Field crop: maize
Growth stage: 2
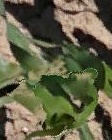
Species: maize